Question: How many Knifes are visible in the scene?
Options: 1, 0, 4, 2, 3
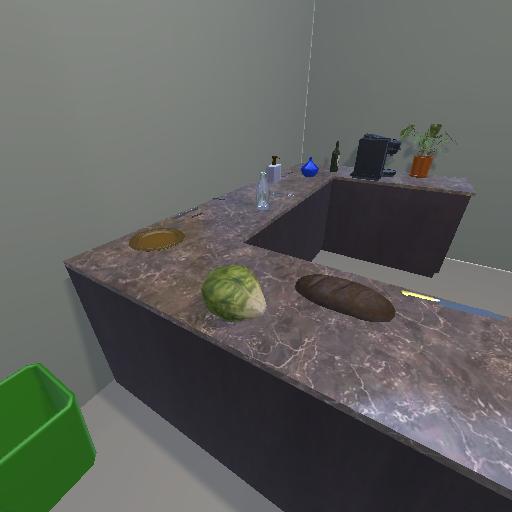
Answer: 1